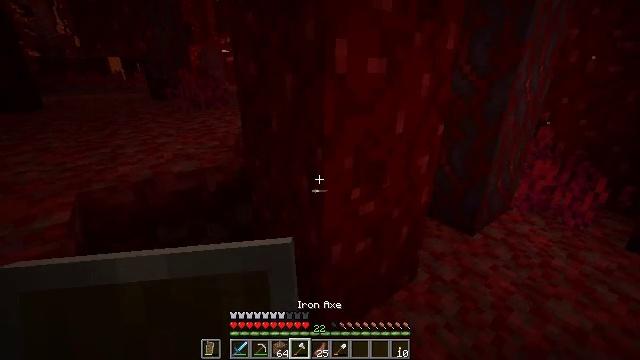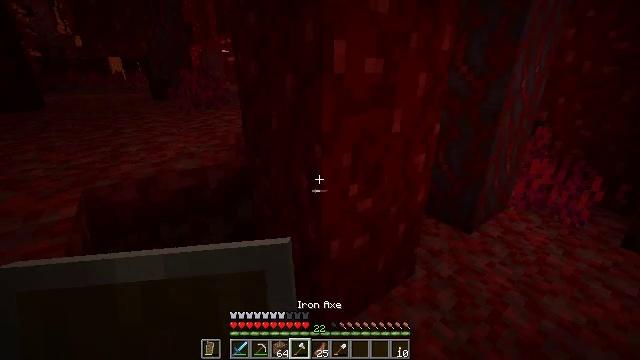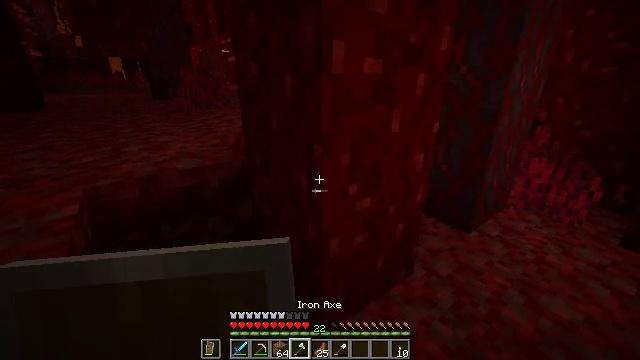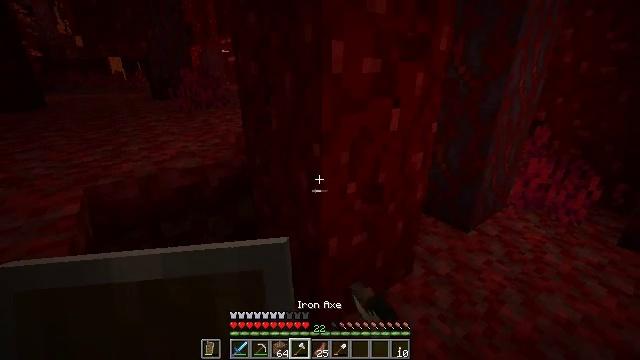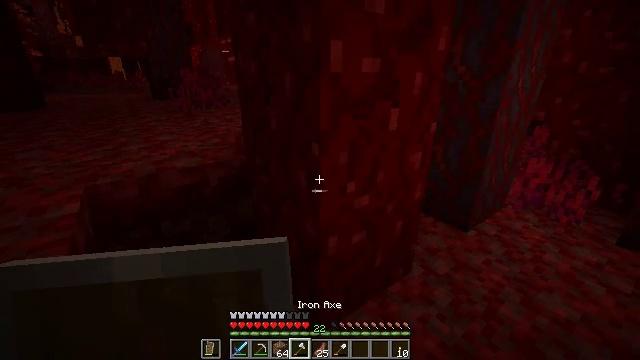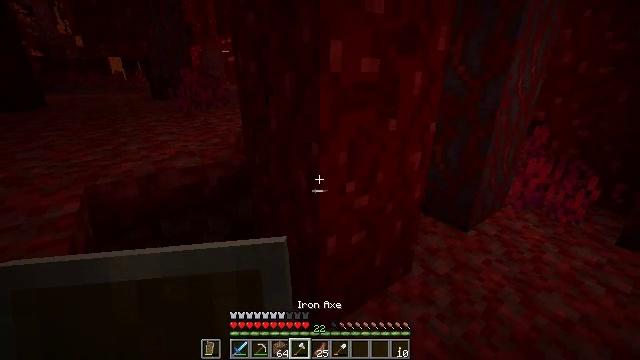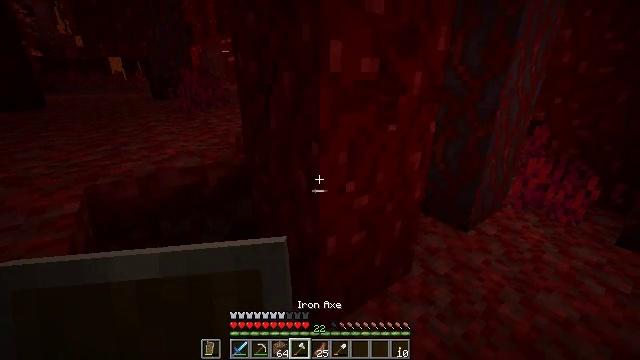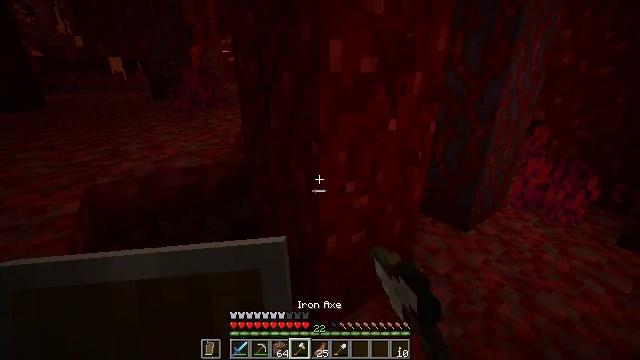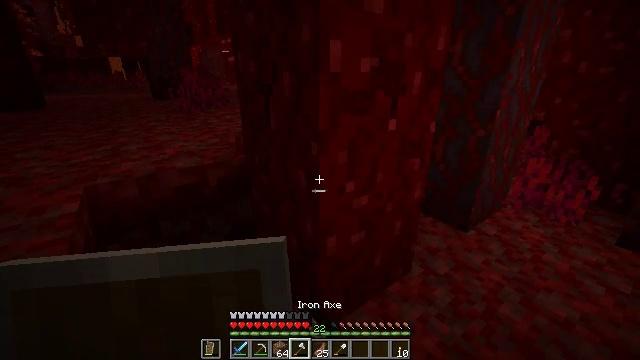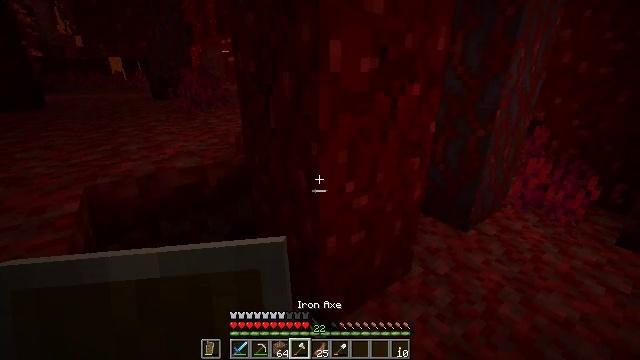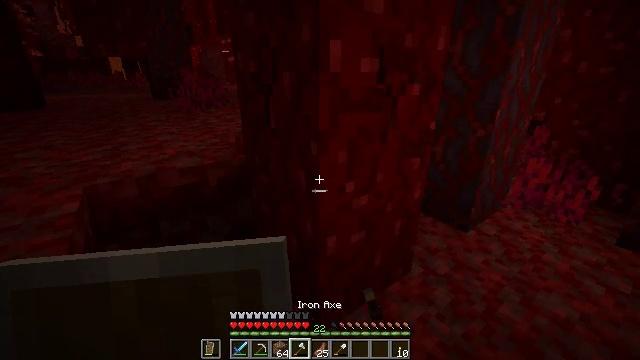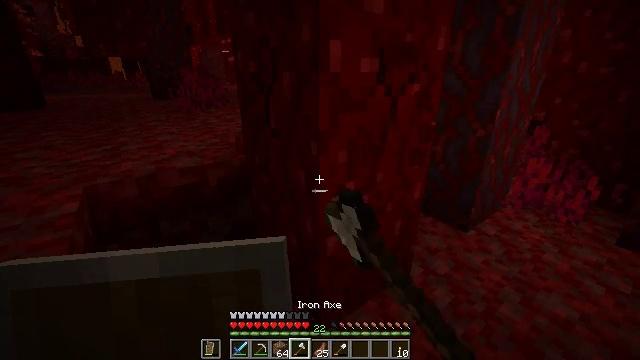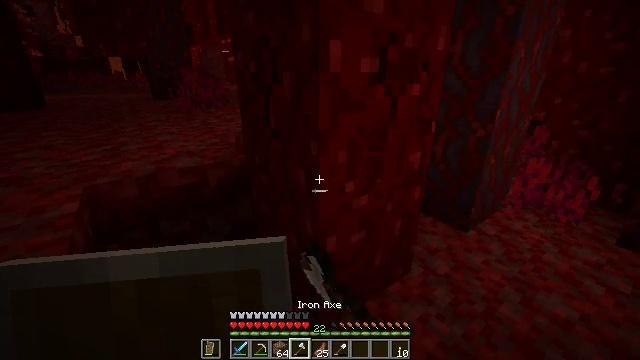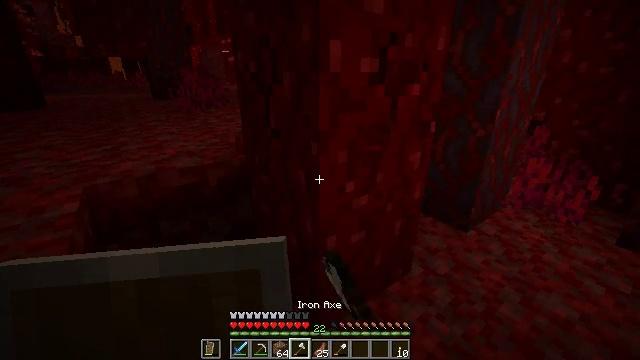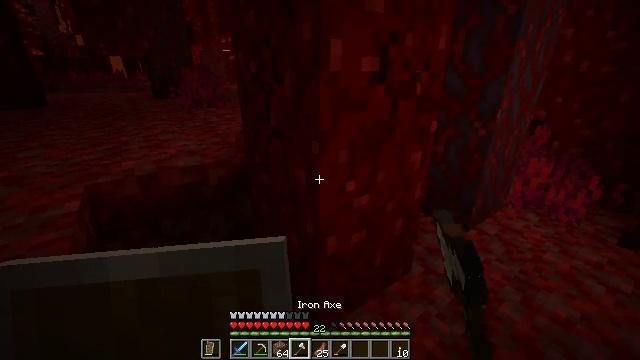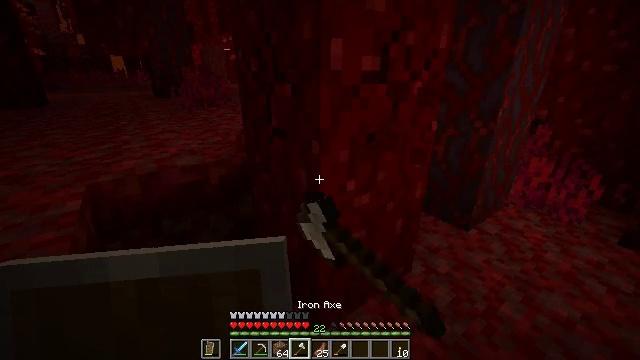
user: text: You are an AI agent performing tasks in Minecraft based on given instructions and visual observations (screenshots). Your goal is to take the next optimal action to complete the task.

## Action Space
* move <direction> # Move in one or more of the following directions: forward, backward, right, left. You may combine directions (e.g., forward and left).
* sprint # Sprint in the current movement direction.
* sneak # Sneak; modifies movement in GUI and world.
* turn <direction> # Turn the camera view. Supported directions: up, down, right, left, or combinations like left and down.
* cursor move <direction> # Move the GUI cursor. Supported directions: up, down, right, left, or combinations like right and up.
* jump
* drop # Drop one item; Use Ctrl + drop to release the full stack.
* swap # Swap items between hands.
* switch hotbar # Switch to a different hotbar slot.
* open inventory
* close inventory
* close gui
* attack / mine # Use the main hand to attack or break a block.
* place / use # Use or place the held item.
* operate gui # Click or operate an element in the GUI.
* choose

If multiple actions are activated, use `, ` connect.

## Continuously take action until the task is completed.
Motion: motion action
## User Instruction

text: Mine the nether wart block in the Nether.
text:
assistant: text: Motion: attack / mine
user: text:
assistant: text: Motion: attack / mine
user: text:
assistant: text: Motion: attack / mine
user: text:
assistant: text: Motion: attack / mine
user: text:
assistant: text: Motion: attack / mine
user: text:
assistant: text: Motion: attack / mine
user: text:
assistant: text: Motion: attack / mine
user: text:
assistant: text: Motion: attack / mine
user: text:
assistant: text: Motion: attack / mine
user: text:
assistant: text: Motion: attack / mine
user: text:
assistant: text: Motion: attack / mine
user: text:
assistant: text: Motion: attack / mine
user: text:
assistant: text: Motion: attack / mine
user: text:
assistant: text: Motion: attack / mine
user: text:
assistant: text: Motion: attack / mine
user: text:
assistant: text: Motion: attack / mine
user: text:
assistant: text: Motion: attack / mine
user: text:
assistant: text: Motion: attack / mine
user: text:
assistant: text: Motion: attack / mine
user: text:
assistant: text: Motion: attack / mine
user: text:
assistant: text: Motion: attack / mine
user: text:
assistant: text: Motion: attack / mine
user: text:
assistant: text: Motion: attack / mine
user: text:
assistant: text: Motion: attack / mine
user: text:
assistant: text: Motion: attack / mine
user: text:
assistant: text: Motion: attack / mine
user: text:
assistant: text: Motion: attack / mine
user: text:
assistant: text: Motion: attack / mine
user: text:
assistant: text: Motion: attack / mine
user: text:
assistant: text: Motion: attack / mine